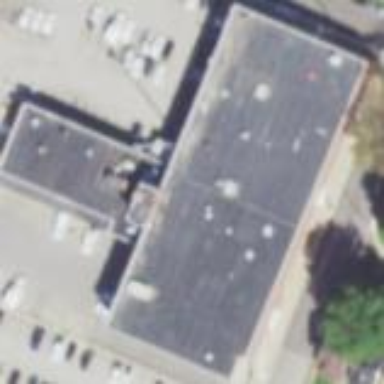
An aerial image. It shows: Commercial building.